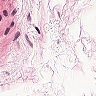
Metastatic tissue present: no